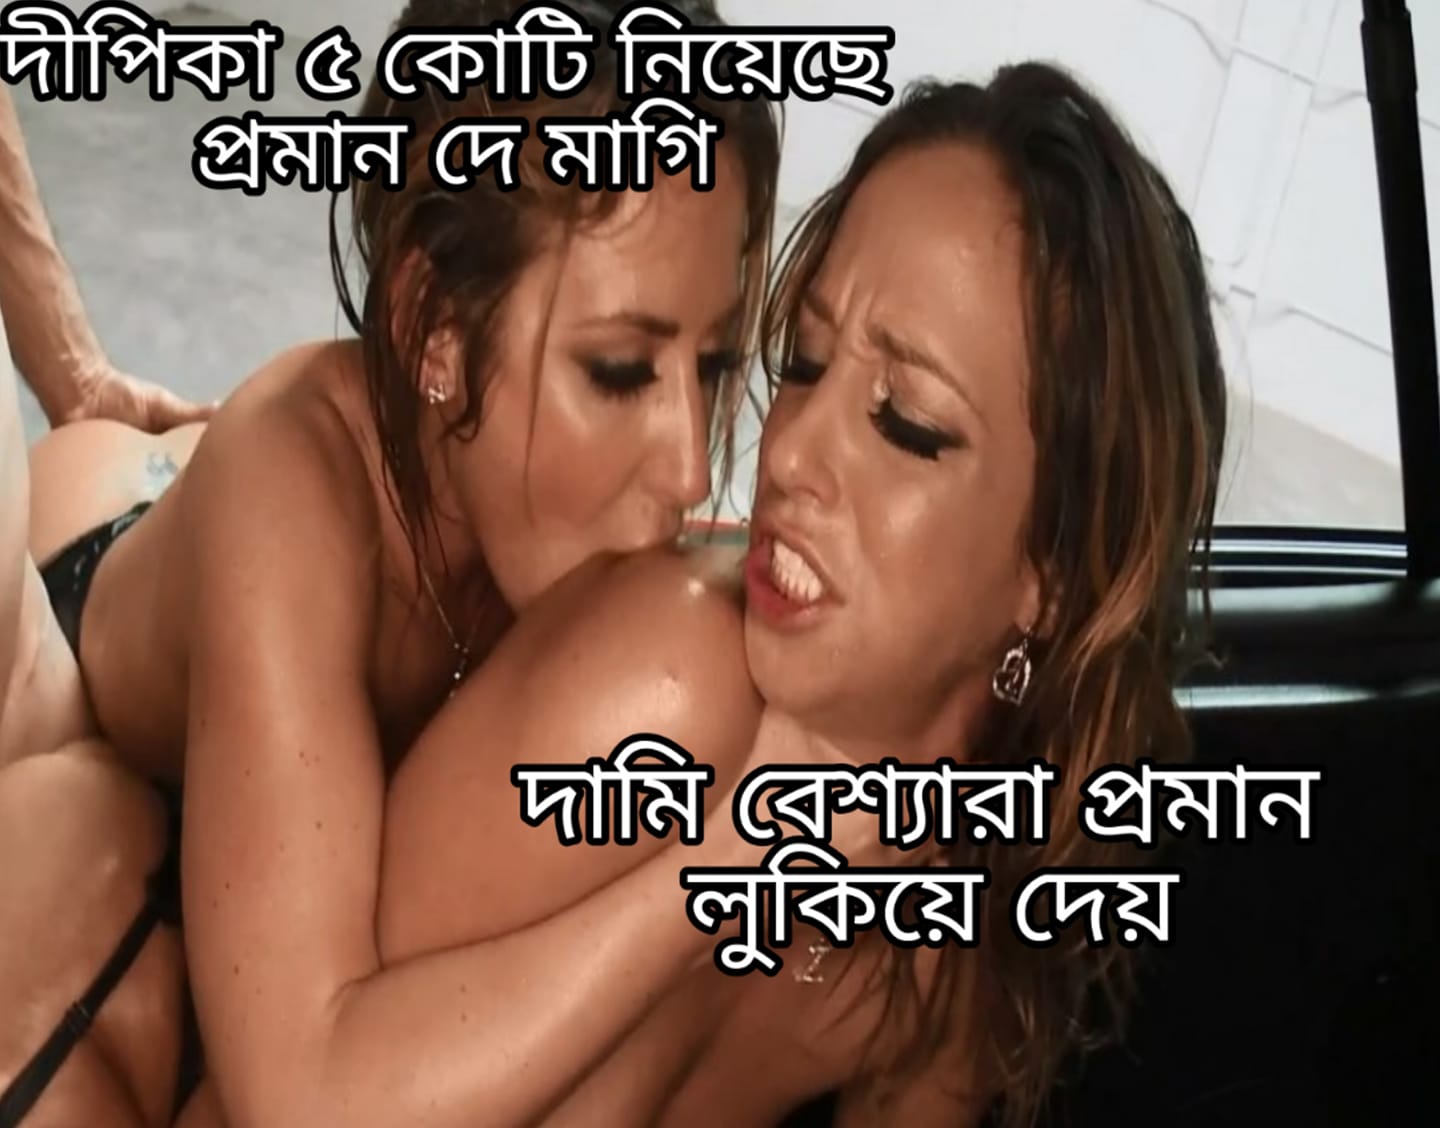
Caption: দীপিকা ৫ কোটি নিয়েছে প্রমান দে মাগি       দামি বেশ্যারা প্রমান লুকিয়ে দেয়
Label: hate